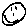
Label: smiley face